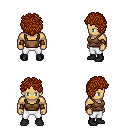
a pixel art fantasy rpg character, male body template, human, tanned skin, brown pirate shirt, white pants, brunette curly afro hairstyle, cloth bracers, black shoes, four views (front, back, left, right), 2x2 character sprite sheet, small pixel art, hard edges, no anti-aliasing